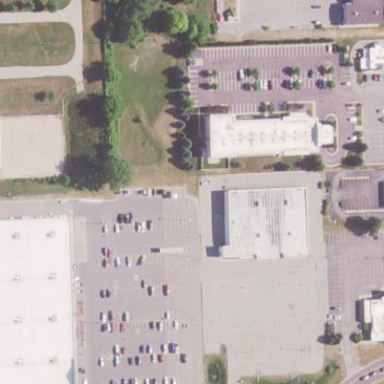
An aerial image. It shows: Retail area.